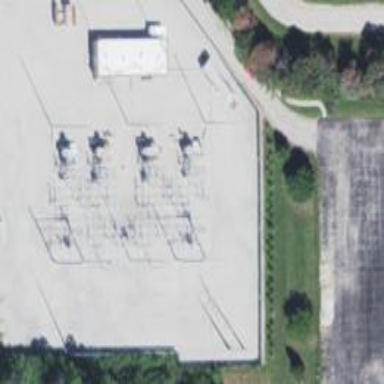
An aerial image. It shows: Outdoor distribution substation.